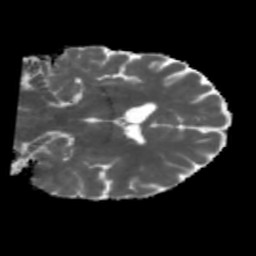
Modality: MD
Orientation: coronal
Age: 42
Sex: male
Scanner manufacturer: siemens
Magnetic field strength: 3 T
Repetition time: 5.47 s
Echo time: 0.0854 s